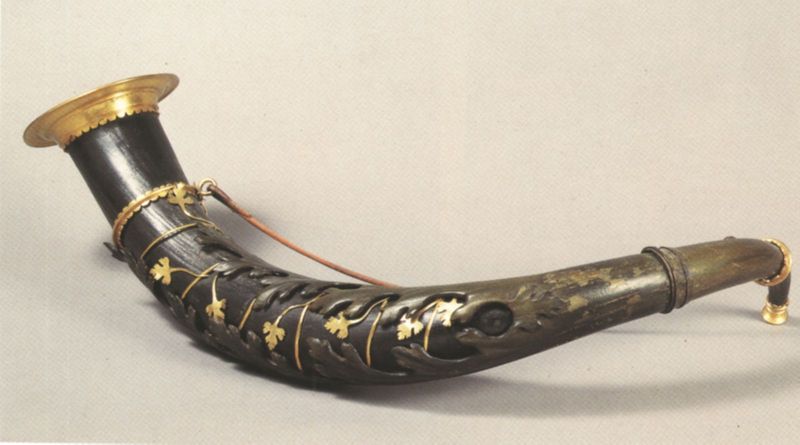
Titel: Jagdhorn
Institution: Florenz, Bargello
Schlagwörter: blätter, holz, schmuck, schwarz, weiss, muster, horn, instrument, trinkhorn, gold, schnur, musik, ranken, pfeife, riemen, inschrift, musikinstrument, verzierung, metall, faden, ring, foto, gefäß, gebogen, jagd, schnitzerei, efeu, leder, blattwerk, trichter, tröte, kunsthandwerk, signal, verziehrung, keltisch, jagdhorn, öse, überfang, lederband, lederriemen, insturment, mundstück, riehmen, signalhorn, kuhhorn